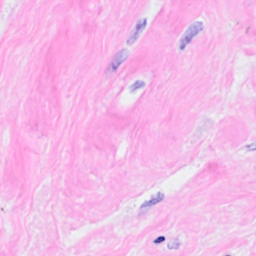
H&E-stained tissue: Breast